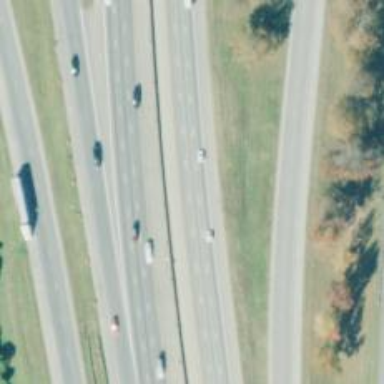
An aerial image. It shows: Motorway.